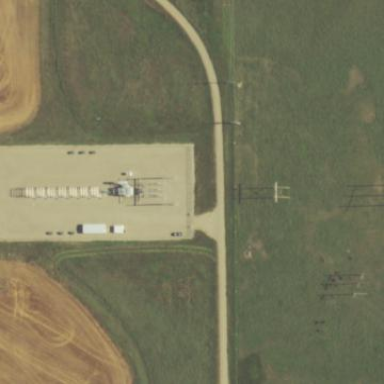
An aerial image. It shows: Transmission substation enclosed with fence.